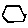
Label: hexagon